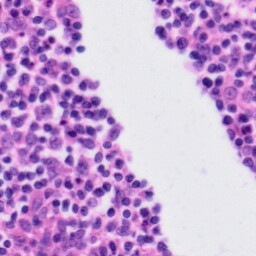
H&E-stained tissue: Tonsil